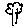
Label: tree